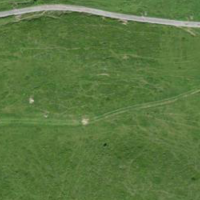
EUNIS habitat code: 23
Species observed at this site:
Rhododendron ferrugineum